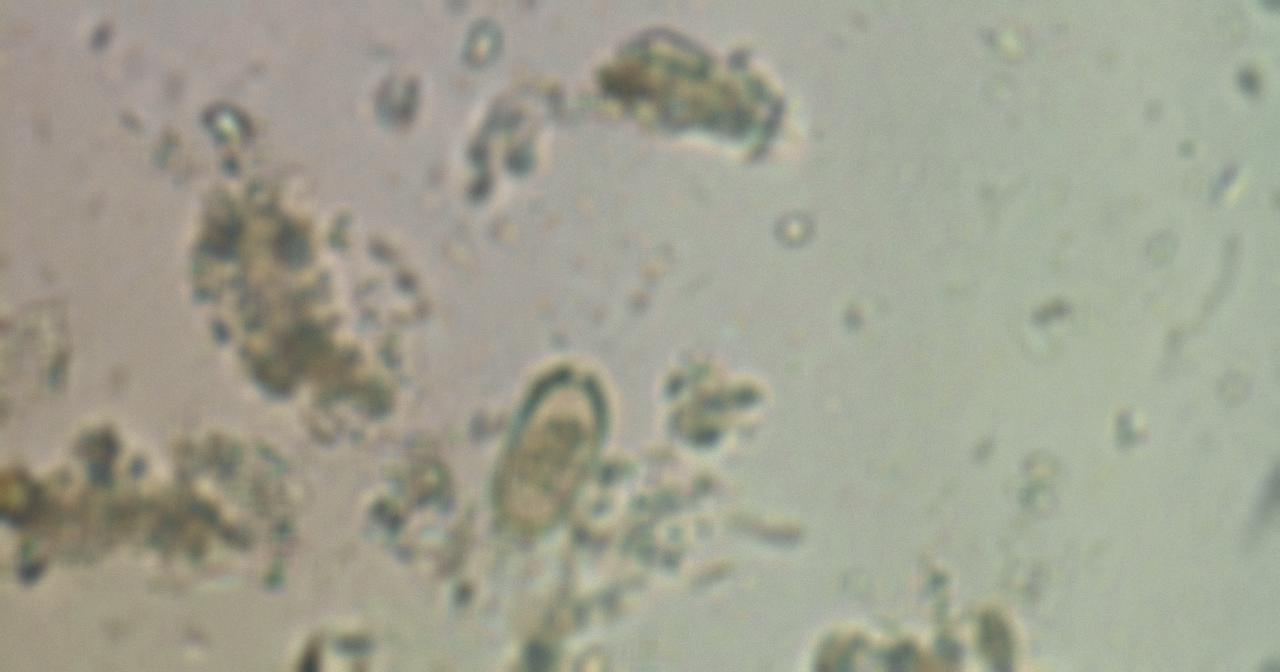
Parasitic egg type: Capillaria philippinensis